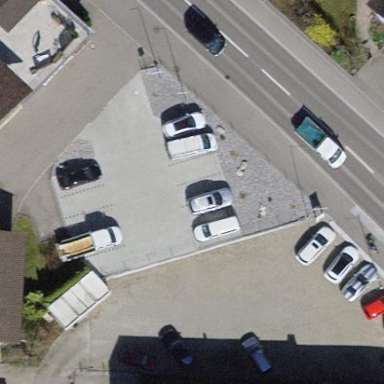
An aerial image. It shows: Parking area with surface.